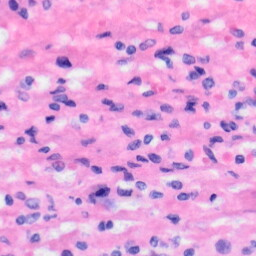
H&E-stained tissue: Liver